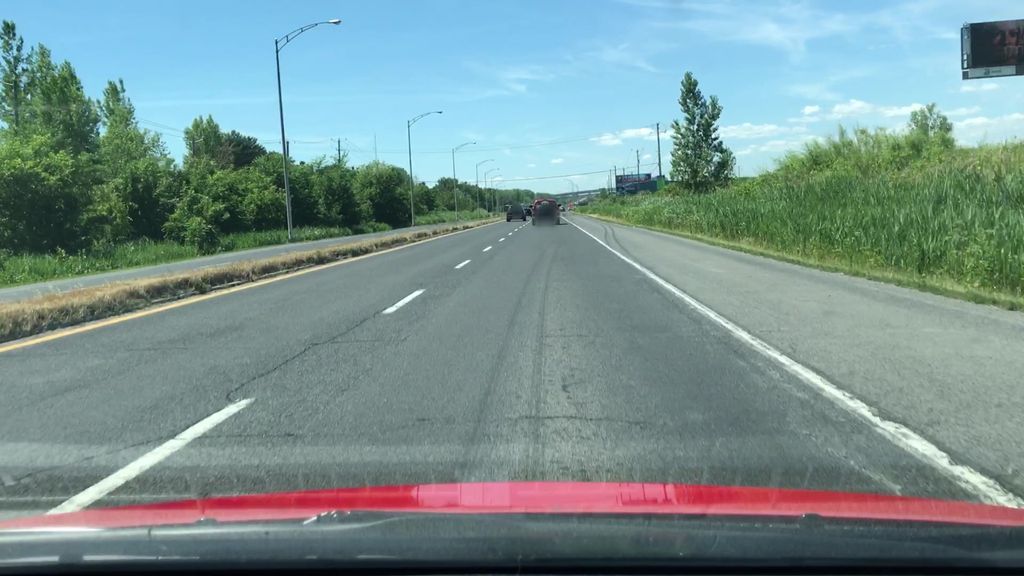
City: montreal